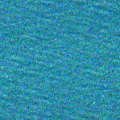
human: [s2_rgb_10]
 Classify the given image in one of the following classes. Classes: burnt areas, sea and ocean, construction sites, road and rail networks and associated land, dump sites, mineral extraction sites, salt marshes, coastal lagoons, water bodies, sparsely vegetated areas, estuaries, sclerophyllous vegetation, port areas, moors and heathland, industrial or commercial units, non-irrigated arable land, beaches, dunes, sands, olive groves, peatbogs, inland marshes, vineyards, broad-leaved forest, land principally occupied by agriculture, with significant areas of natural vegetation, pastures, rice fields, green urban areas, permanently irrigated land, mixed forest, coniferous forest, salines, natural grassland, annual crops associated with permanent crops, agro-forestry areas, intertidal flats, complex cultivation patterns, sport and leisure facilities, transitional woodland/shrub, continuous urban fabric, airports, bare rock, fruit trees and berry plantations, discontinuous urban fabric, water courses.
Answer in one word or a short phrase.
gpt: sea and ocean